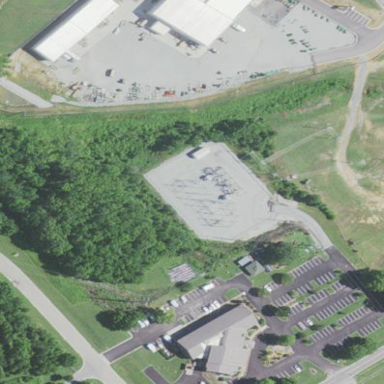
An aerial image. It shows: There is distribution substation enclosed by fence.